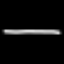
Label: line